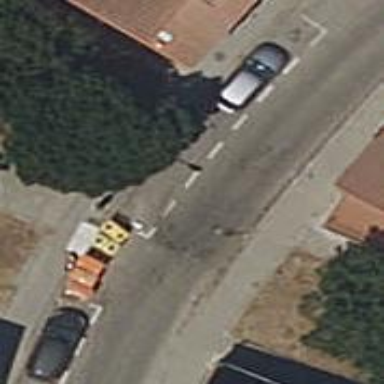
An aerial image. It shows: Pedestrian road.